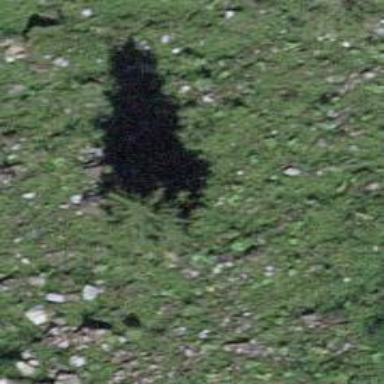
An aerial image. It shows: Evergreen tree with needle-leaved leaves.